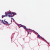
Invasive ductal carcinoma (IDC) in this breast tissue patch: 0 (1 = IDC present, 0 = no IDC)